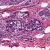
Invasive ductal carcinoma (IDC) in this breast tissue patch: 0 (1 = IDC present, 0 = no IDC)